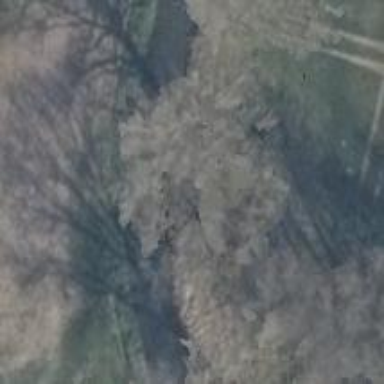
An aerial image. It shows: Row of deciduous broadleaved trees.